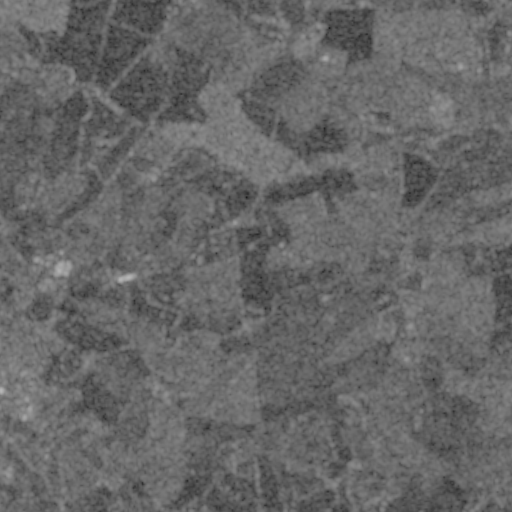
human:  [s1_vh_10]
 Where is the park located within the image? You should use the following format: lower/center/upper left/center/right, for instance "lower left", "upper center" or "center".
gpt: The park is located in the lower left of the image.
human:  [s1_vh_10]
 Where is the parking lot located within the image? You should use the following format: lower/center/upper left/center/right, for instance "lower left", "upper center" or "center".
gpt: The parking lot is located in the lower left of the image.
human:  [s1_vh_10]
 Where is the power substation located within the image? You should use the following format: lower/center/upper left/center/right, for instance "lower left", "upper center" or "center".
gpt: The power substation is located in the lower left of the image.
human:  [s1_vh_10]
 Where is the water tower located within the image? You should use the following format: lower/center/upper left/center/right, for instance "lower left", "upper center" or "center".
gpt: The water tower is located in the lower center of the image.
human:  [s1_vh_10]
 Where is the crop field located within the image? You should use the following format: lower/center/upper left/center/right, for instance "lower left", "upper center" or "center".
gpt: There is no crop field in the image.

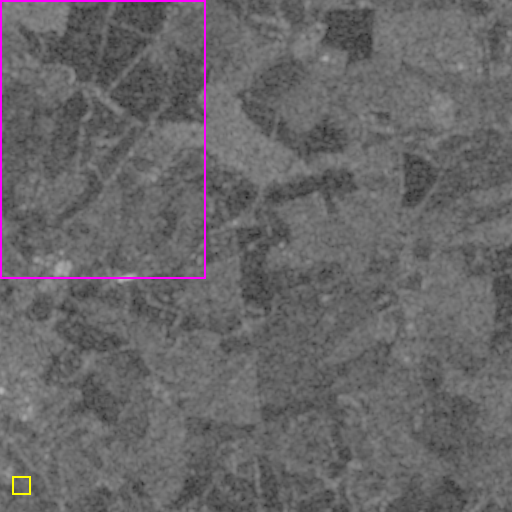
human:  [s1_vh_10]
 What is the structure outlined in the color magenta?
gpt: The structure outlined in magenta is a crop field.
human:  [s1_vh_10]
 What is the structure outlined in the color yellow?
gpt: The structure outlined in yellow is a park.
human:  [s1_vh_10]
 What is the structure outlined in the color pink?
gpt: There is no pink outline.